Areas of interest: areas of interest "Educational"
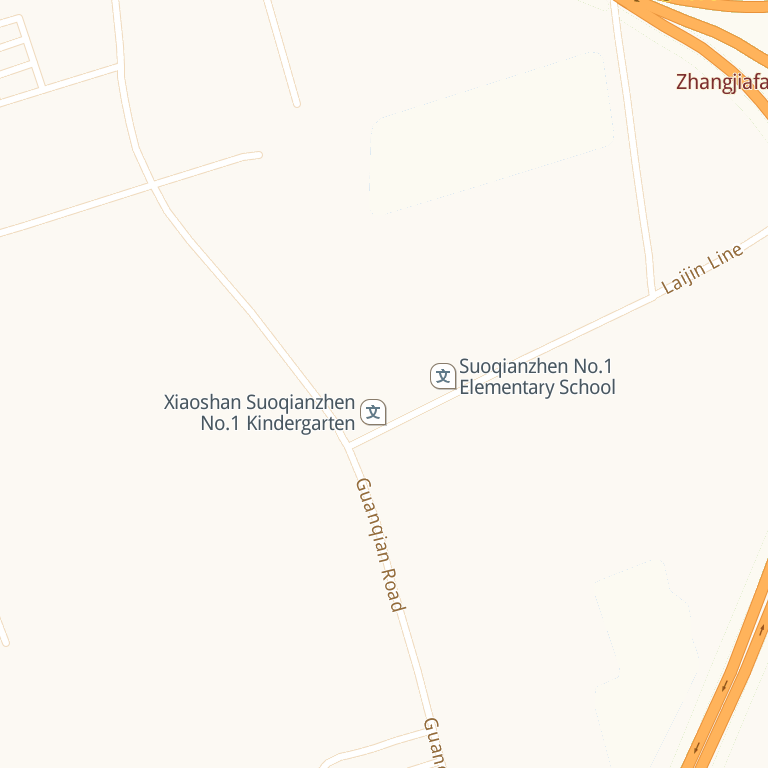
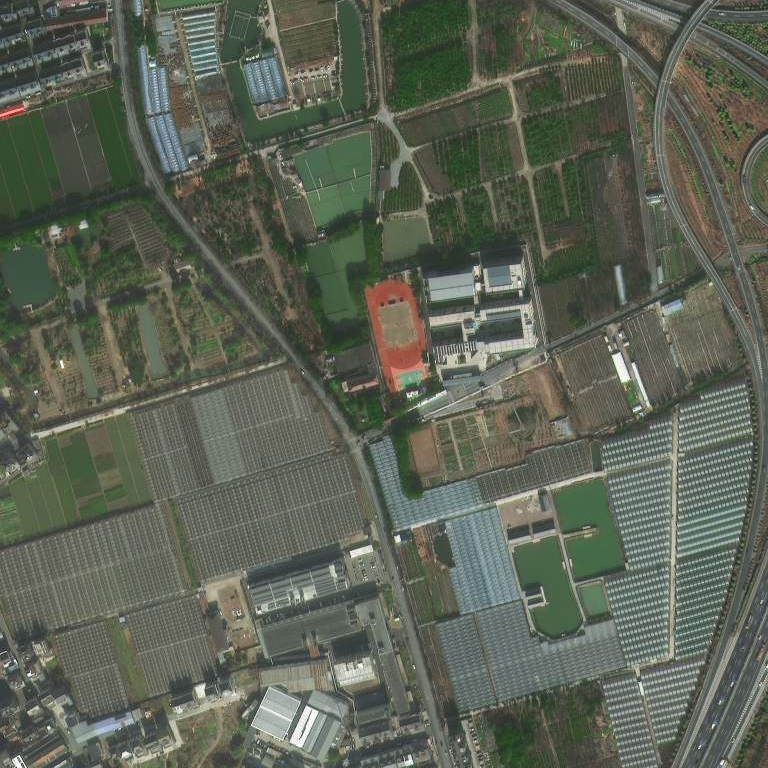